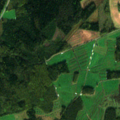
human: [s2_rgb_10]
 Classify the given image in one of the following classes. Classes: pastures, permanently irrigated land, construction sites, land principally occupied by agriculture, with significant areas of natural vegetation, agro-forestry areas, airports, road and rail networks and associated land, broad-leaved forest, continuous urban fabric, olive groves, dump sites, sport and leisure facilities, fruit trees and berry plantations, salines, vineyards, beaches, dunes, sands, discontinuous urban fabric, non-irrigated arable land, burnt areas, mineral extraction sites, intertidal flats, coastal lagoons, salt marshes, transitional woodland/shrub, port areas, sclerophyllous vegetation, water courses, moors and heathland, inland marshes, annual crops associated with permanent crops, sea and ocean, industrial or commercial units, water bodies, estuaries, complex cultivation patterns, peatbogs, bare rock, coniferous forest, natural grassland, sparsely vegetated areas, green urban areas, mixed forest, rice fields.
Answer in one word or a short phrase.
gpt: non-irrigated arable land, land principally occupied by agriculture, with significant areas of natural vegetation, broad-leaved forest, coniferous forest, mixed forest